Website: lowes
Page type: stored-credit-cards
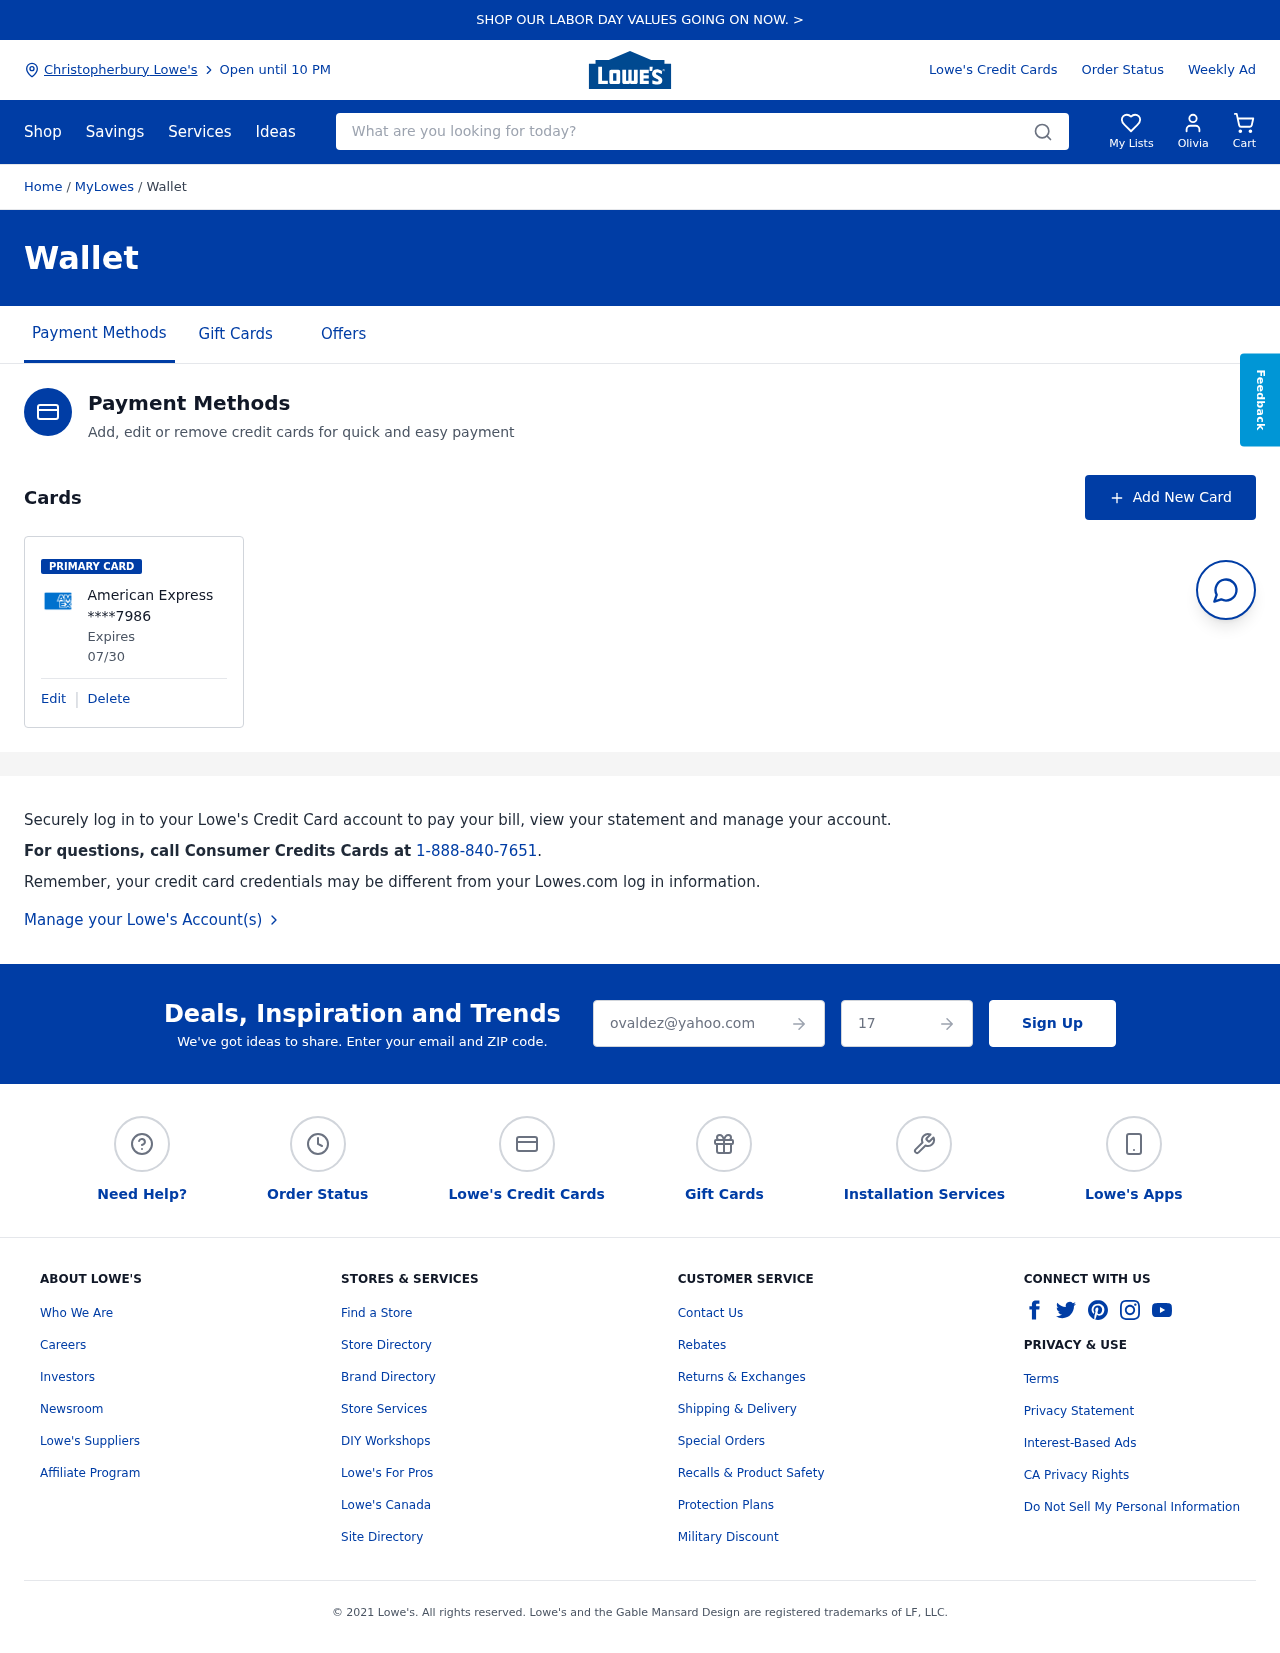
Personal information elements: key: PII_CARD_EXPIRY
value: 07/30
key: PII_CARD_LAST4
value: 7986
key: PII_CARD_TYPE
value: American Express
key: PII_CITY
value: Christopherbury Lowe's
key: PII_EMAIL
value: ovaldez@yahoo.com
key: PII_FIRSTNAME
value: Olivia
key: PII_POSTCODE
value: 17040
Search elements: key: HEADER_SEARCH
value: What are you looking for today?